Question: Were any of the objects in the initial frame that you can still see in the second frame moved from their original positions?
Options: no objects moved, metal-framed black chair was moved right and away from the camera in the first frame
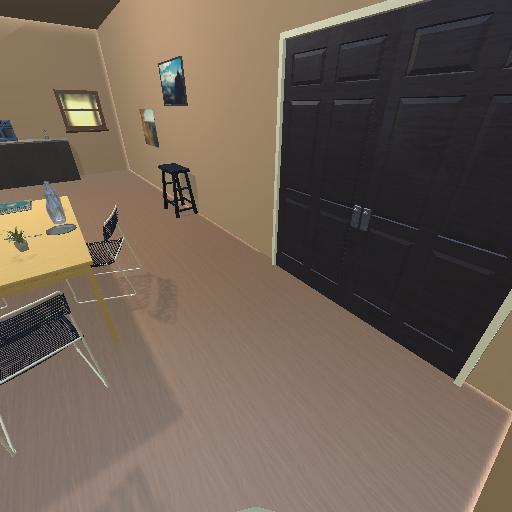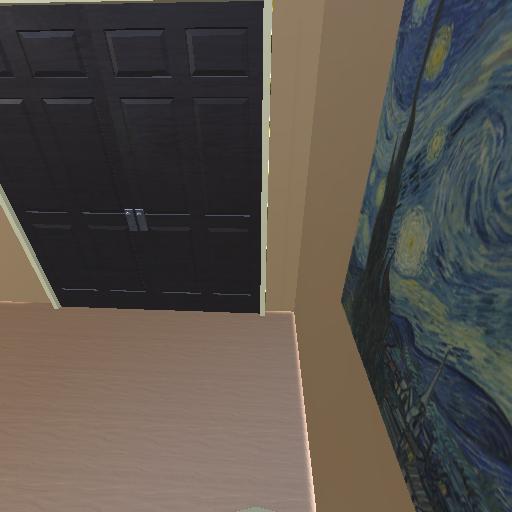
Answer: no objects moved